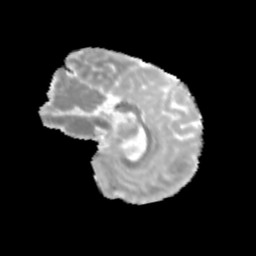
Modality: MD
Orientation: sagittal
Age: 13
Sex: female
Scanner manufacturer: siemens
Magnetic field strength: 3 T
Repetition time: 3.8 s
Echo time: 0.07 s